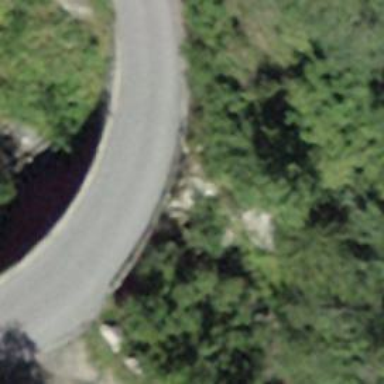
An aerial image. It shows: Paved road bridge with unclassified status.